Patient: sex M, age 35
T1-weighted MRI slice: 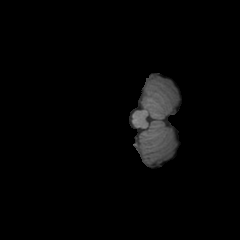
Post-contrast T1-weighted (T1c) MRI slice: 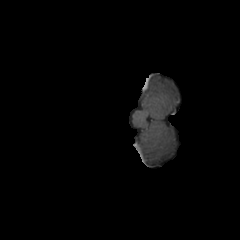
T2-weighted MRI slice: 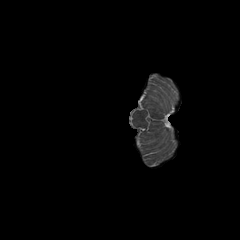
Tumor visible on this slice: no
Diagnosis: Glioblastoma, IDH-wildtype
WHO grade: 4